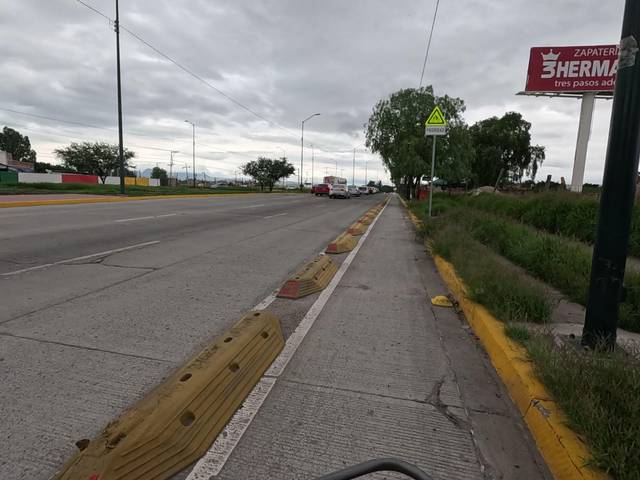
Region: Mexico
Coordinates: 21.096, -101.701